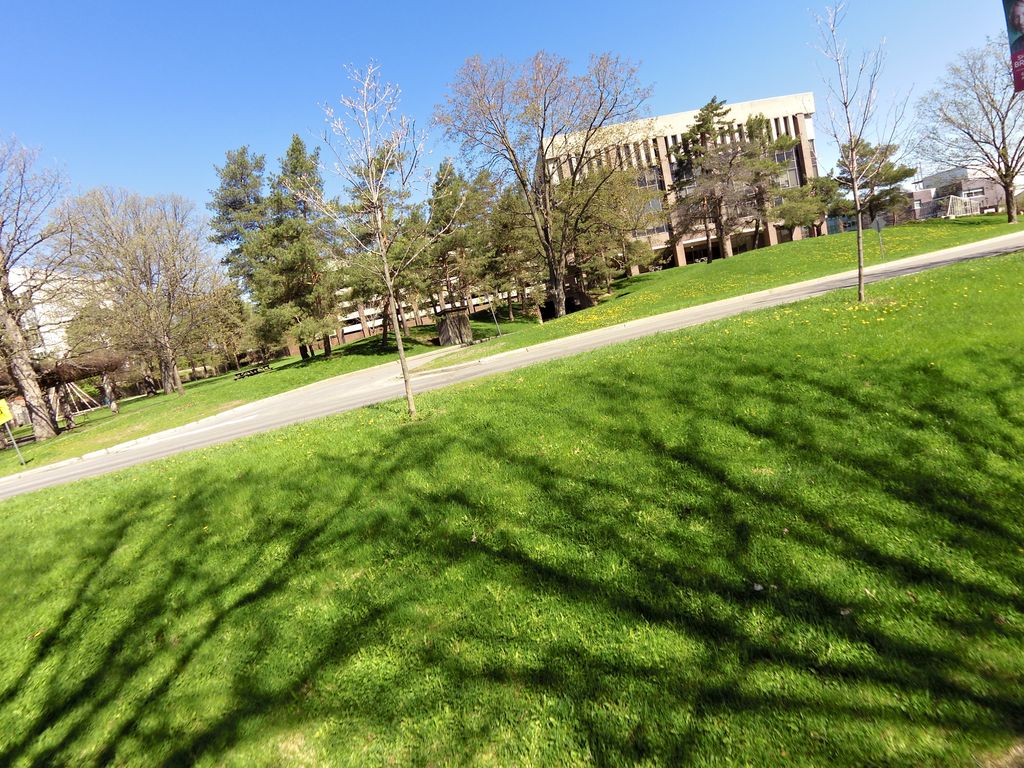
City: ottawa-gatineau